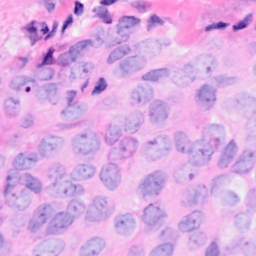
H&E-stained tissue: Breast